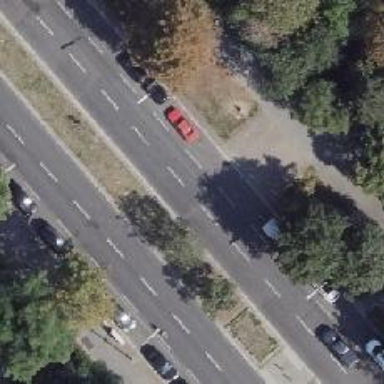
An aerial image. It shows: Secondary road with asphalt surface. It has lane markings and features dual carriageway with parking lanes on the right side.